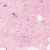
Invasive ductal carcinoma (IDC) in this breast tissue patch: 0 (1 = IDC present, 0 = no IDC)